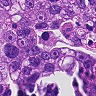
Metastatic tissue present: yes